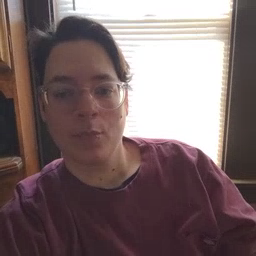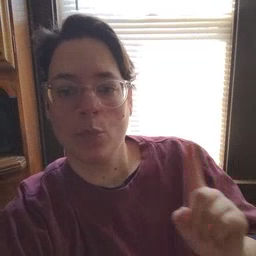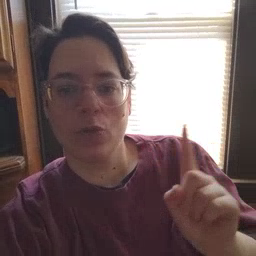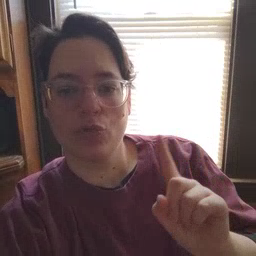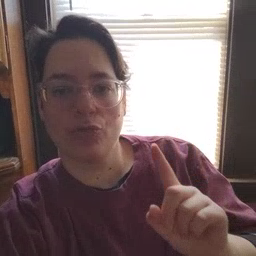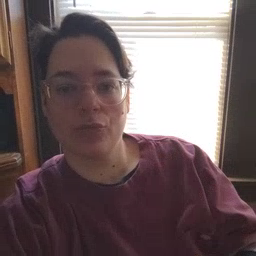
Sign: where